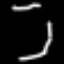
Label: octagon